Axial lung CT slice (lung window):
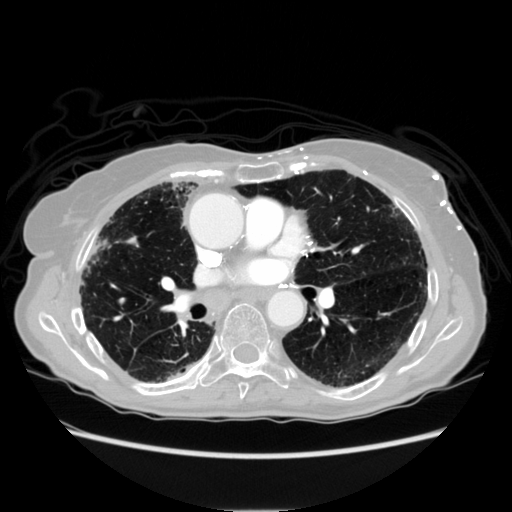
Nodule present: no